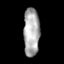
Tissue: skin
Cell type: T cells
Senescence score: 0.6958
Nuclear area (px): 758
Mean DAPI intensity: 171.956